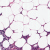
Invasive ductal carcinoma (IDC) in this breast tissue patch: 0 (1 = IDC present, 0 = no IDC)